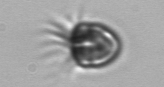
Label: Ciliophora